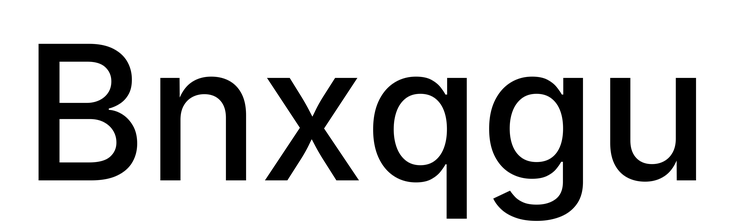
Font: Inter_Medium